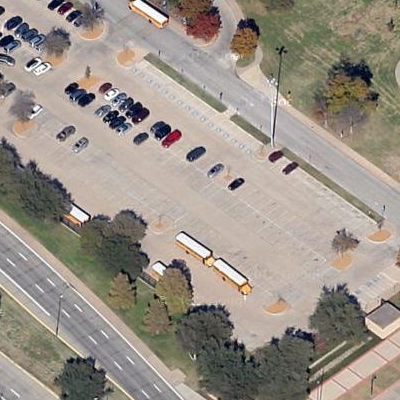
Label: Parking